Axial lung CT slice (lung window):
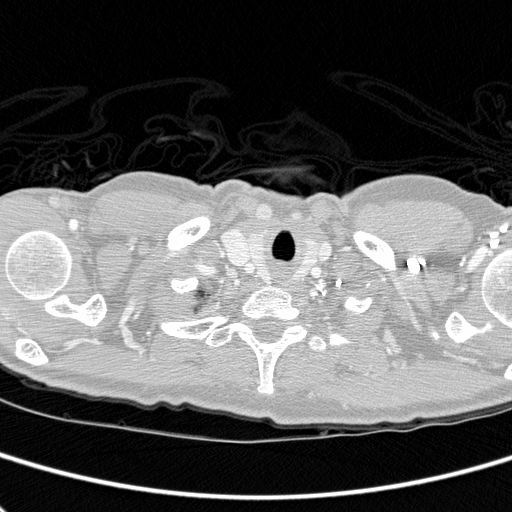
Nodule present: no